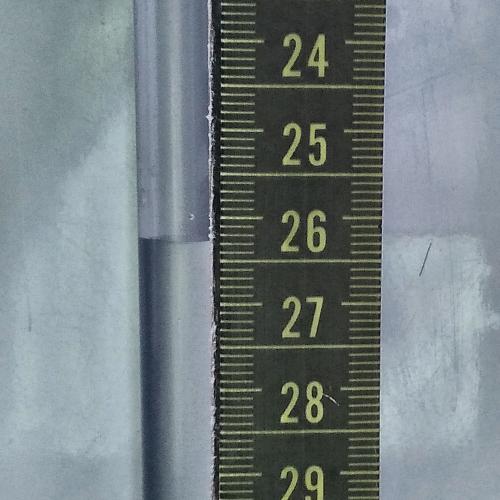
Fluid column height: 26.3 cm